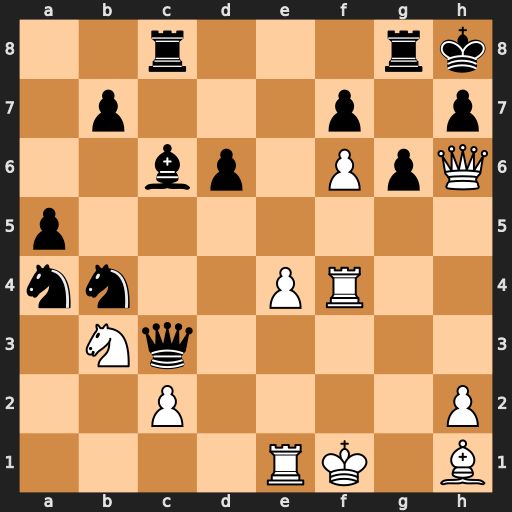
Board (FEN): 2r3rk/1p3p1p/2bp1PpQ/p7/nn2PR2/1Nq5/2P4P/4RK1B
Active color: w
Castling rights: -
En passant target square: -
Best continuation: Qxh7+ Kxh7 Rh4#